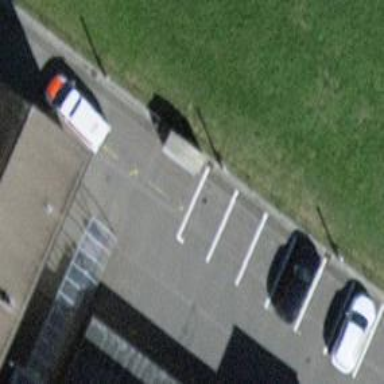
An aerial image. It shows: Road serving as parking aisle.